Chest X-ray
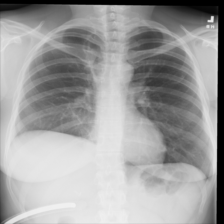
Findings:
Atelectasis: negative
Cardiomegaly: negative
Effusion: negative
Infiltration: negative
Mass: negative
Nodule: negative
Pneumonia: negative
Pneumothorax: negative
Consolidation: negative
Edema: negative
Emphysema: negative
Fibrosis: negative
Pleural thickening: negative
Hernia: negative